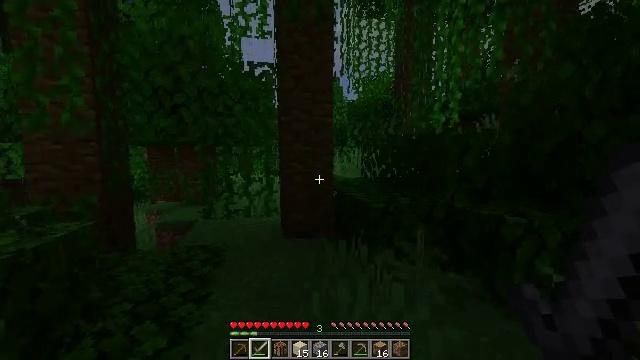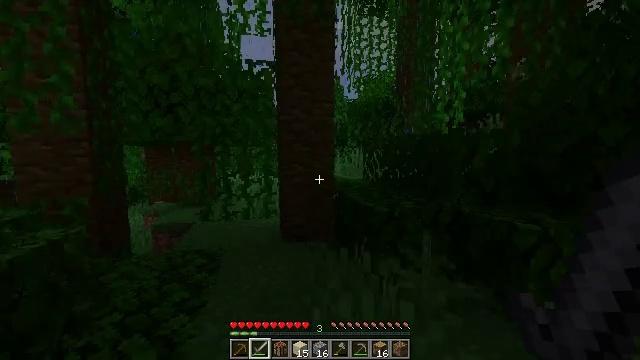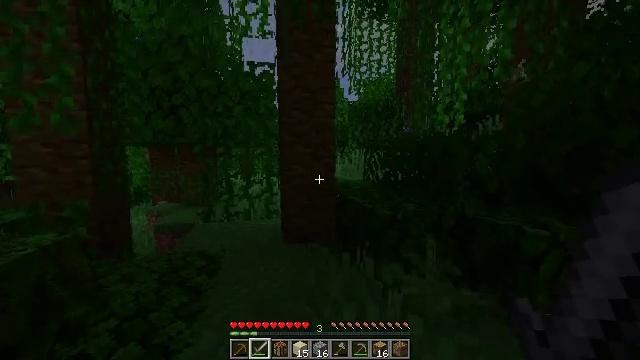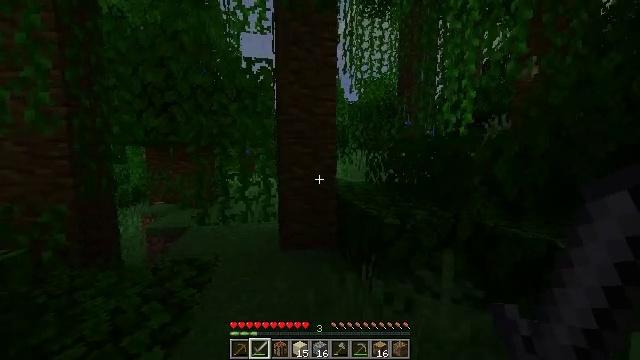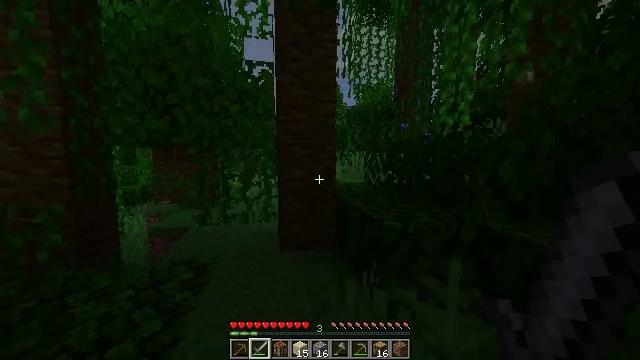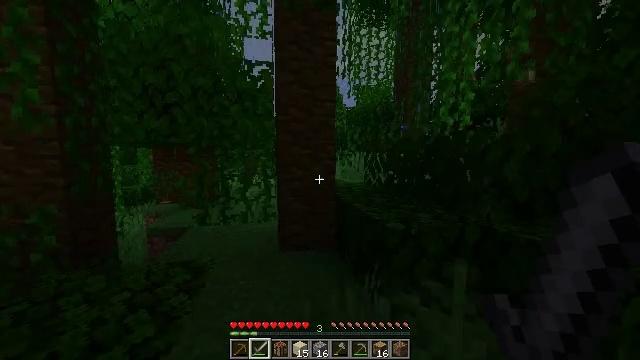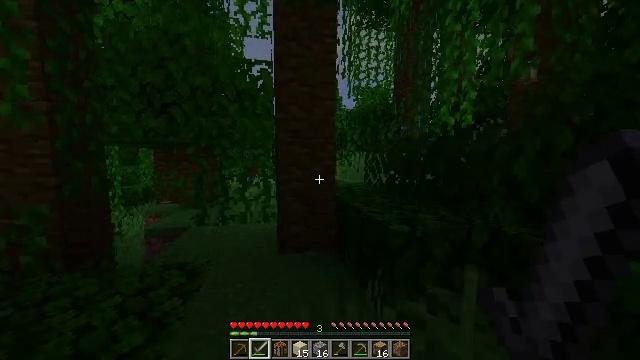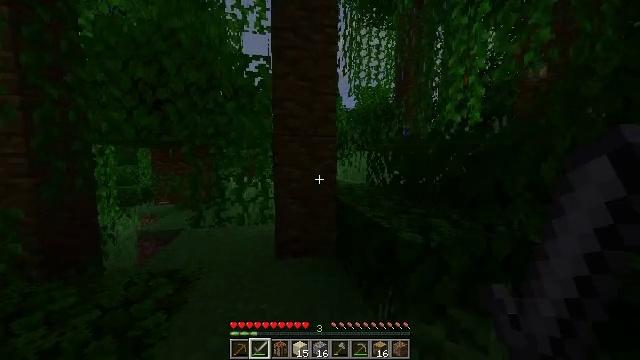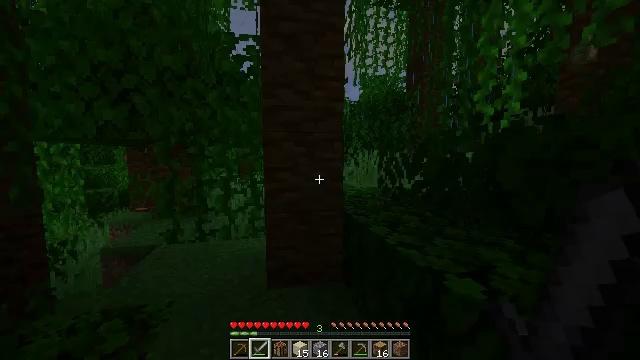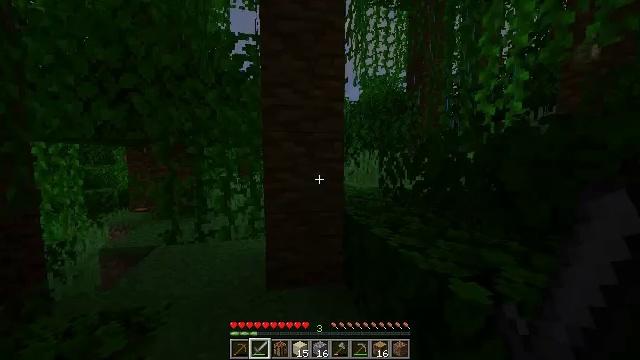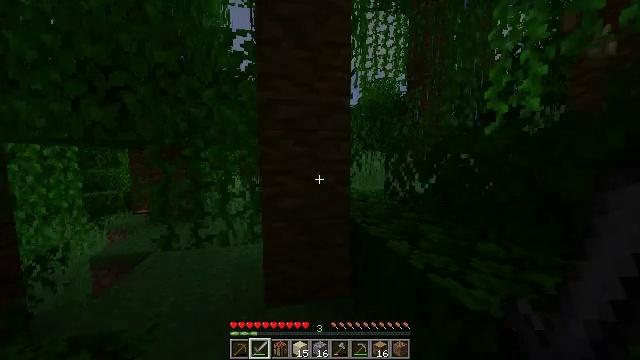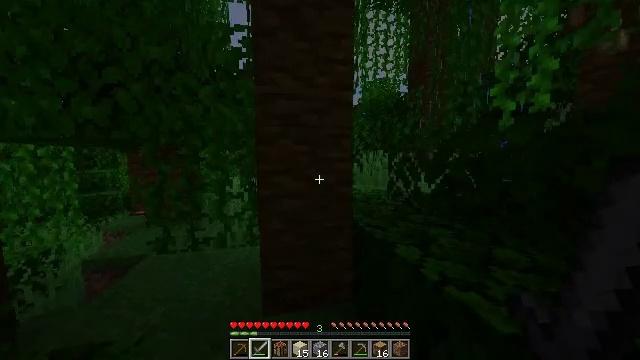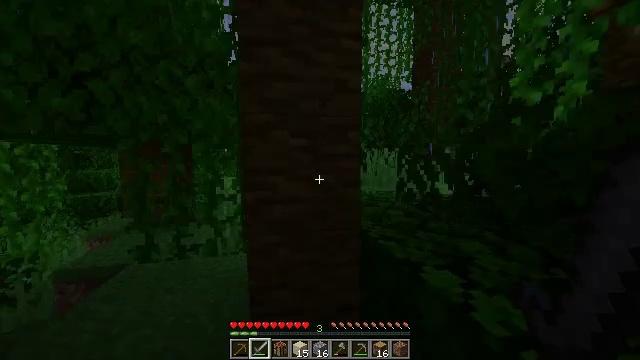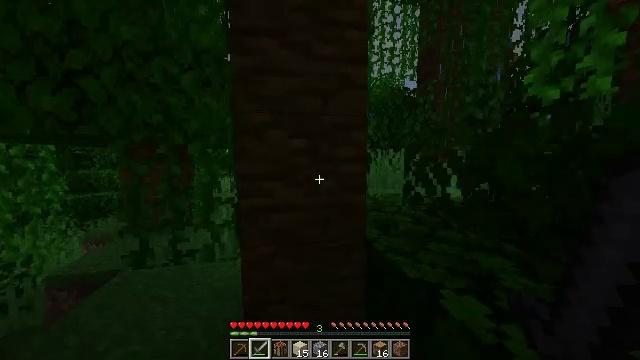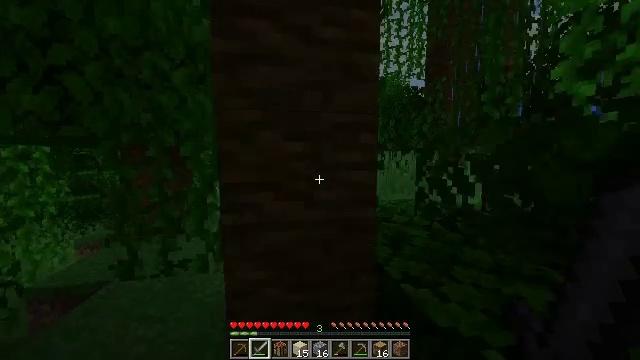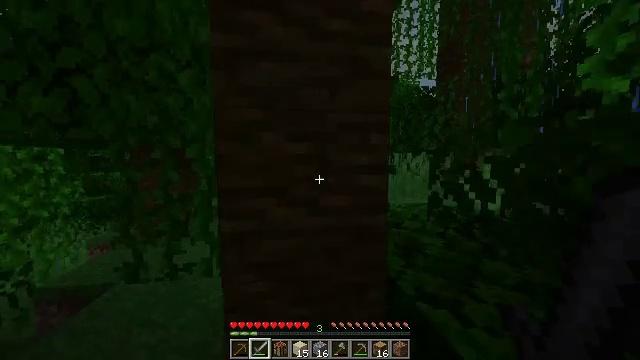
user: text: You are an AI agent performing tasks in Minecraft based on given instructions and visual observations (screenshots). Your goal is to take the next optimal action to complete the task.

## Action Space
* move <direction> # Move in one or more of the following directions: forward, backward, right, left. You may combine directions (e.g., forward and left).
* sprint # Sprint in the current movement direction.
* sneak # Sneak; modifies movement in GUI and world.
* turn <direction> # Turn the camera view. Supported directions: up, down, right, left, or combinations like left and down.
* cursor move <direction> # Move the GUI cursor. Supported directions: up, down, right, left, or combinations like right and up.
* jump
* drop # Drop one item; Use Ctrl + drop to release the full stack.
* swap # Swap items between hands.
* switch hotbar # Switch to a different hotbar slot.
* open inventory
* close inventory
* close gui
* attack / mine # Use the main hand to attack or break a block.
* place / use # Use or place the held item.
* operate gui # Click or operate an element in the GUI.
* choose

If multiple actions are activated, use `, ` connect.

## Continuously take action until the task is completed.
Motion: motion action
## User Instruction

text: Gather vines from trees or structures.
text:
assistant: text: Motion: move forward, sprint
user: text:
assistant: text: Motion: move forward, sprint
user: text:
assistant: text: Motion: move forward, sprint
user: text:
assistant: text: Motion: move forward, sprint
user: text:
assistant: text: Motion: move forward, sprint
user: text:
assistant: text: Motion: move forward, sprint
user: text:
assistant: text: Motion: move forward, sprint
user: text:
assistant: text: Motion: move forward, sprint
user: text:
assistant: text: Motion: move forward
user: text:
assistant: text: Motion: move forward
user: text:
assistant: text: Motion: move forward
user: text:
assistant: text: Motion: move forward
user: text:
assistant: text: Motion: move forward
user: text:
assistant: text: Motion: move forward, turn left
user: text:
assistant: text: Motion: move forward, turn left
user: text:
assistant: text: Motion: move forward, turn left
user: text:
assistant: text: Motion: move forward, turn left
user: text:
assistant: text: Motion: move forward, turn left
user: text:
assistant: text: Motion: move forward, turn left
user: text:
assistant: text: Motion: move forward, turn left
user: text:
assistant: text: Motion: move forward, turn left
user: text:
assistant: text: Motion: move forward, turn left
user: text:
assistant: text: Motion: move forward
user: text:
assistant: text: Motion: move forward
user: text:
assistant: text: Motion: move forward
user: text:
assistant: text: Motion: move forward
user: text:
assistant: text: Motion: move forward, jump
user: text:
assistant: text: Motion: move forward, jump
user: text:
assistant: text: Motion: move forward, jump
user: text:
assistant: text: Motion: move forward, jump